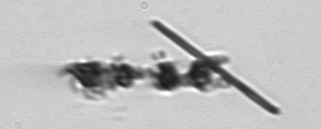
Label: Thalassiosira_TAG_external_detritus